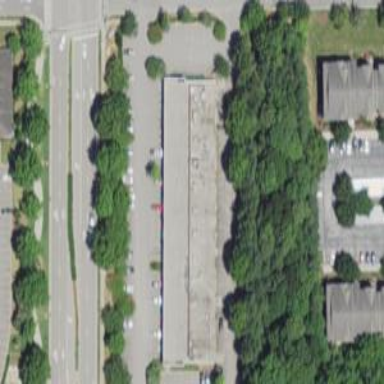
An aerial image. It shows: Fitness centre on leisure land.